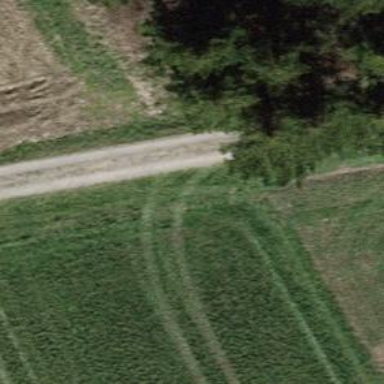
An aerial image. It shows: Compacted grade3 track.